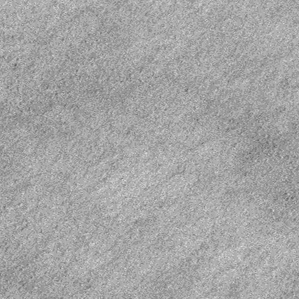
Label: frost